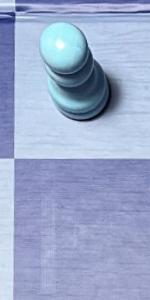
Label: Empty